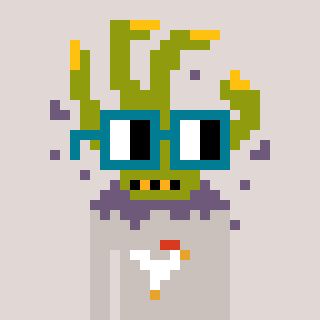
a pixel art character with square dark green glasses, a zombie-hand-shaped head and a foggrey-colored body on a warm background